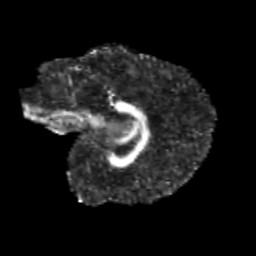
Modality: FA
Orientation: sagittal
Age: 13
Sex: female
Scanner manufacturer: siemens
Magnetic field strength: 3 T
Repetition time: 3.8 s
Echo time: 0.07 s